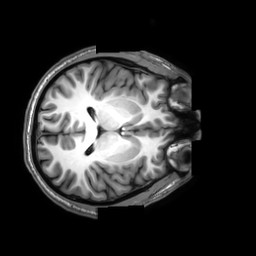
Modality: T1w
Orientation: axial
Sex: male
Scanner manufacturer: philips
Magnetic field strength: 3 T
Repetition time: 0.01236 s
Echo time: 0.00348 s